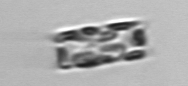
Label: Cerataulina_pelagica